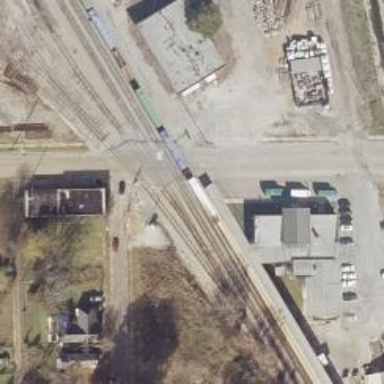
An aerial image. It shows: Level crossing on the railway with lights.